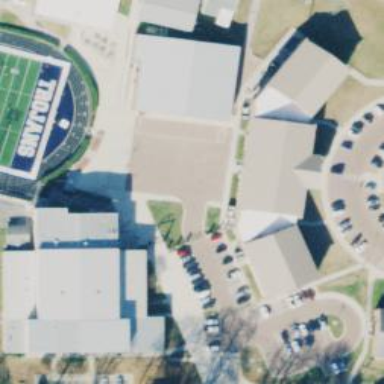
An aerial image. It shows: School.